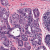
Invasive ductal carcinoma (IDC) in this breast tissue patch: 0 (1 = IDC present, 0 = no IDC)